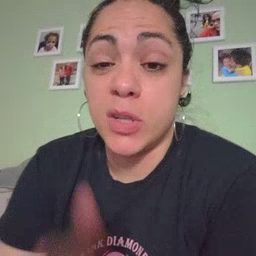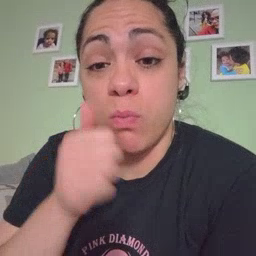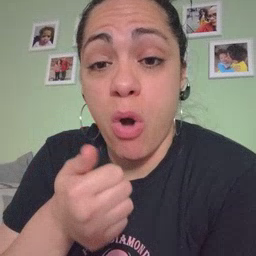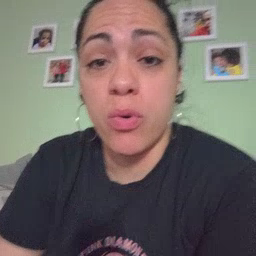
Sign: tomorrow